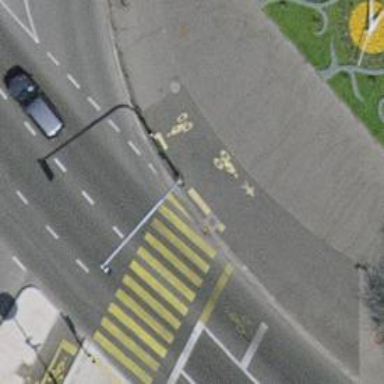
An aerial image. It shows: Road with traffic signals controlling the flow of traffic.